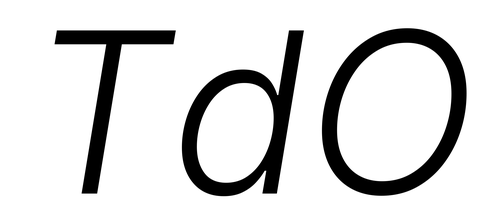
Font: Inter-Italic_Light_Italic